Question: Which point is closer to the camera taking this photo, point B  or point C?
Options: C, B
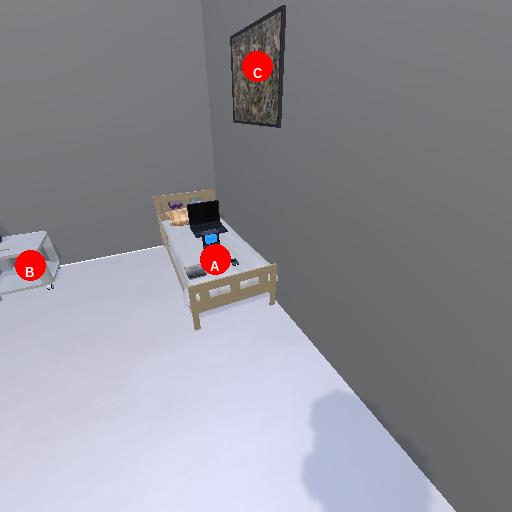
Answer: C